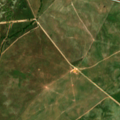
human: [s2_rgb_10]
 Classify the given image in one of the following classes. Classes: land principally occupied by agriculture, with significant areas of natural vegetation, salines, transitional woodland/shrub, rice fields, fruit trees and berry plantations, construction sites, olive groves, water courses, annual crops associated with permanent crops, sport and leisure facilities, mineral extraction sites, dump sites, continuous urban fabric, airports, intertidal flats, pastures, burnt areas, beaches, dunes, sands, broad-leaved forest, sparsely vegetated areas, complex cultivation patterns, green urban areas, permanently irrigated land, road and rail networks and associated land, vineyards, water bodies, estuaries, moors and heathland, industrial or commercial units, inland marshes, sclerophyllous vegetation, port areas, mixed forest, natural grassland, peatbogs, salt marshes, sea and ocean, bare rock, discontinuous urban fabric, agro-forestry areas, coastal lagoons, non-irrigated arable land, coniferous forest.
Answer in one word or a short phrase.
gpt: continuous urban fabric